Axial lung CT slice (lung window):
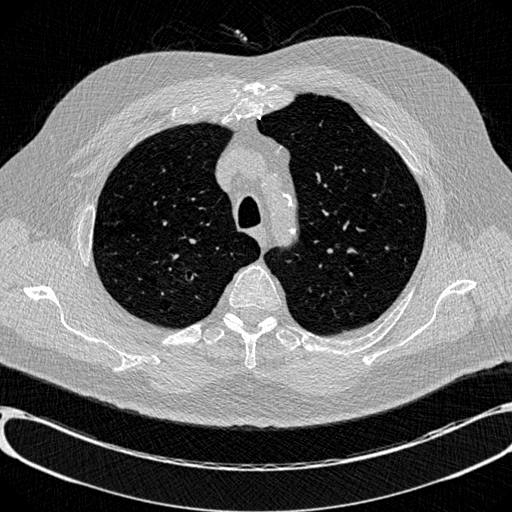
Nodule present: no